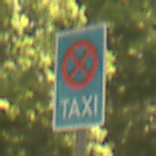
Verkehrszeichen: Taxenstand
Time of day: Midday
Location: Outdoor (Nature)
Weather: PartlyCloudy
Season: NotSpecified
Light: Natural